Interaction volume radius: 10 \u00c5
Interaction volume height: 15 \u00c5
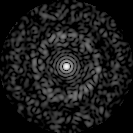
Disorder parameter: 0.8273